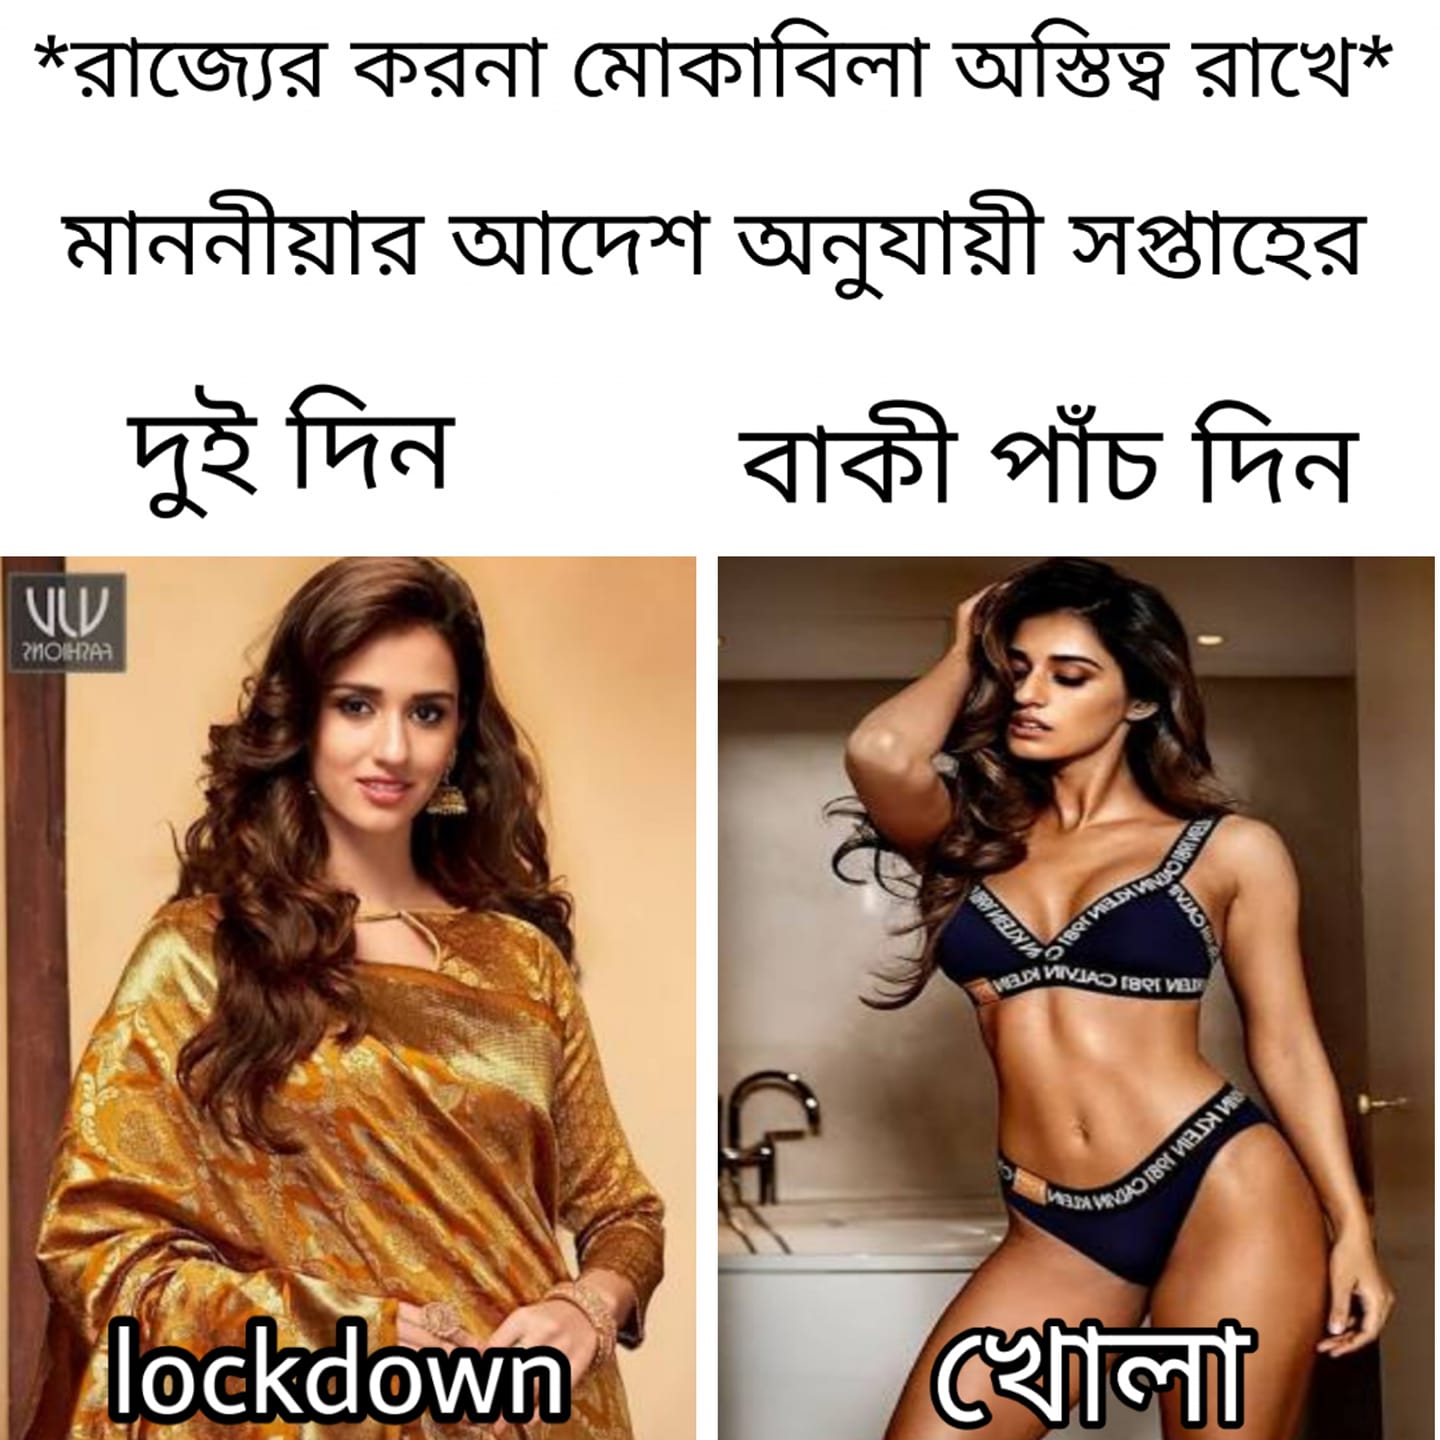
Caption: * রাজ্যের করনা মোকাবিলা অস্তিত্ত রাখে *    মাননীয়ার আদেশ অনুযায়ী সপ্তাহের    দুই দিন    বাকী পাঁচ দিন   lockdown     খোলা
Label: hate